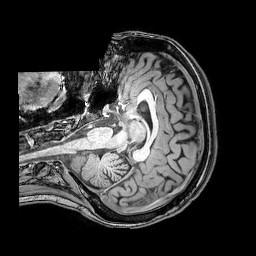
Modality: T1w
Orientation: axial
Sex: female
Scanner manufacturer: philips
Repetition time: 0.008138 s
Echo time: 0.00372 s